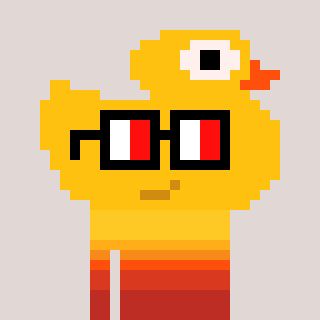
a pixel art character with square glasses with black frames and red eyes, a ducky-shaped head and a darkbrown-colored body on a warm background